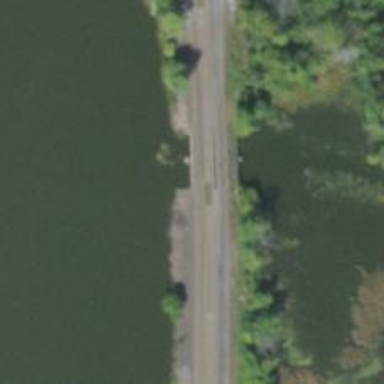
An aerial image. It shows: Railway bridge.